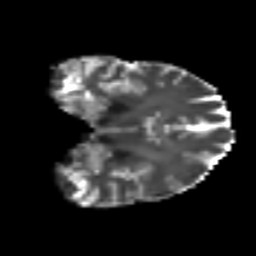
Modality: T2w
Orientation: coronal
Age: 32
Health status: ill
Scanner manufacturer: philips
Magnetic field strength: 3 T
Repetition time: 9 s
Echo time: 0.127 s